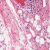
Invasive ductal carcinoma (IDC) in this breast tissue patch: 0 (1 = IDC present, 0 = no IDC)